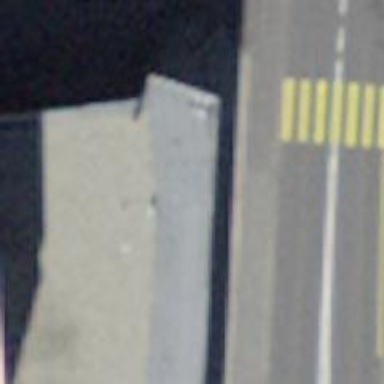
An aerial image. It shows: Fuel station.